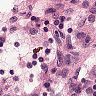
Metastatic tissue present: no